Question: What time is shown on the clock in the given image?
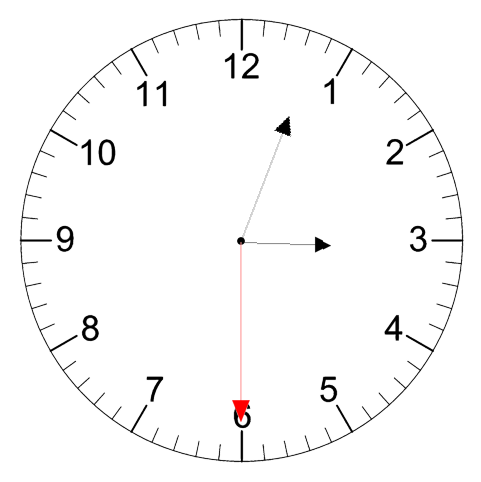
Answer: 03:03:30